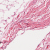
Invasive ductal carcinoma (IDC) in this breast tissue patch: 0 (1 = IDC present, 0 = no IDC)